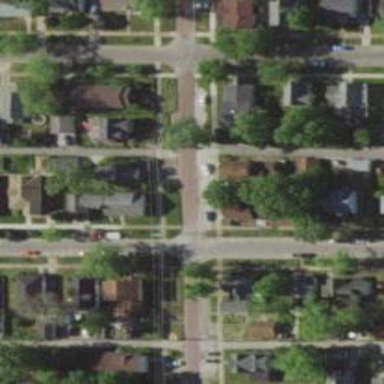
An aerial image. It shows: Alley classified as service road.